Field crop: maize
Growth stage: 2
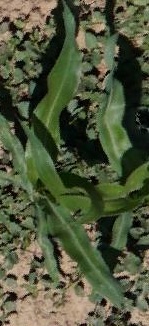
Species: maize